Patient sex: F
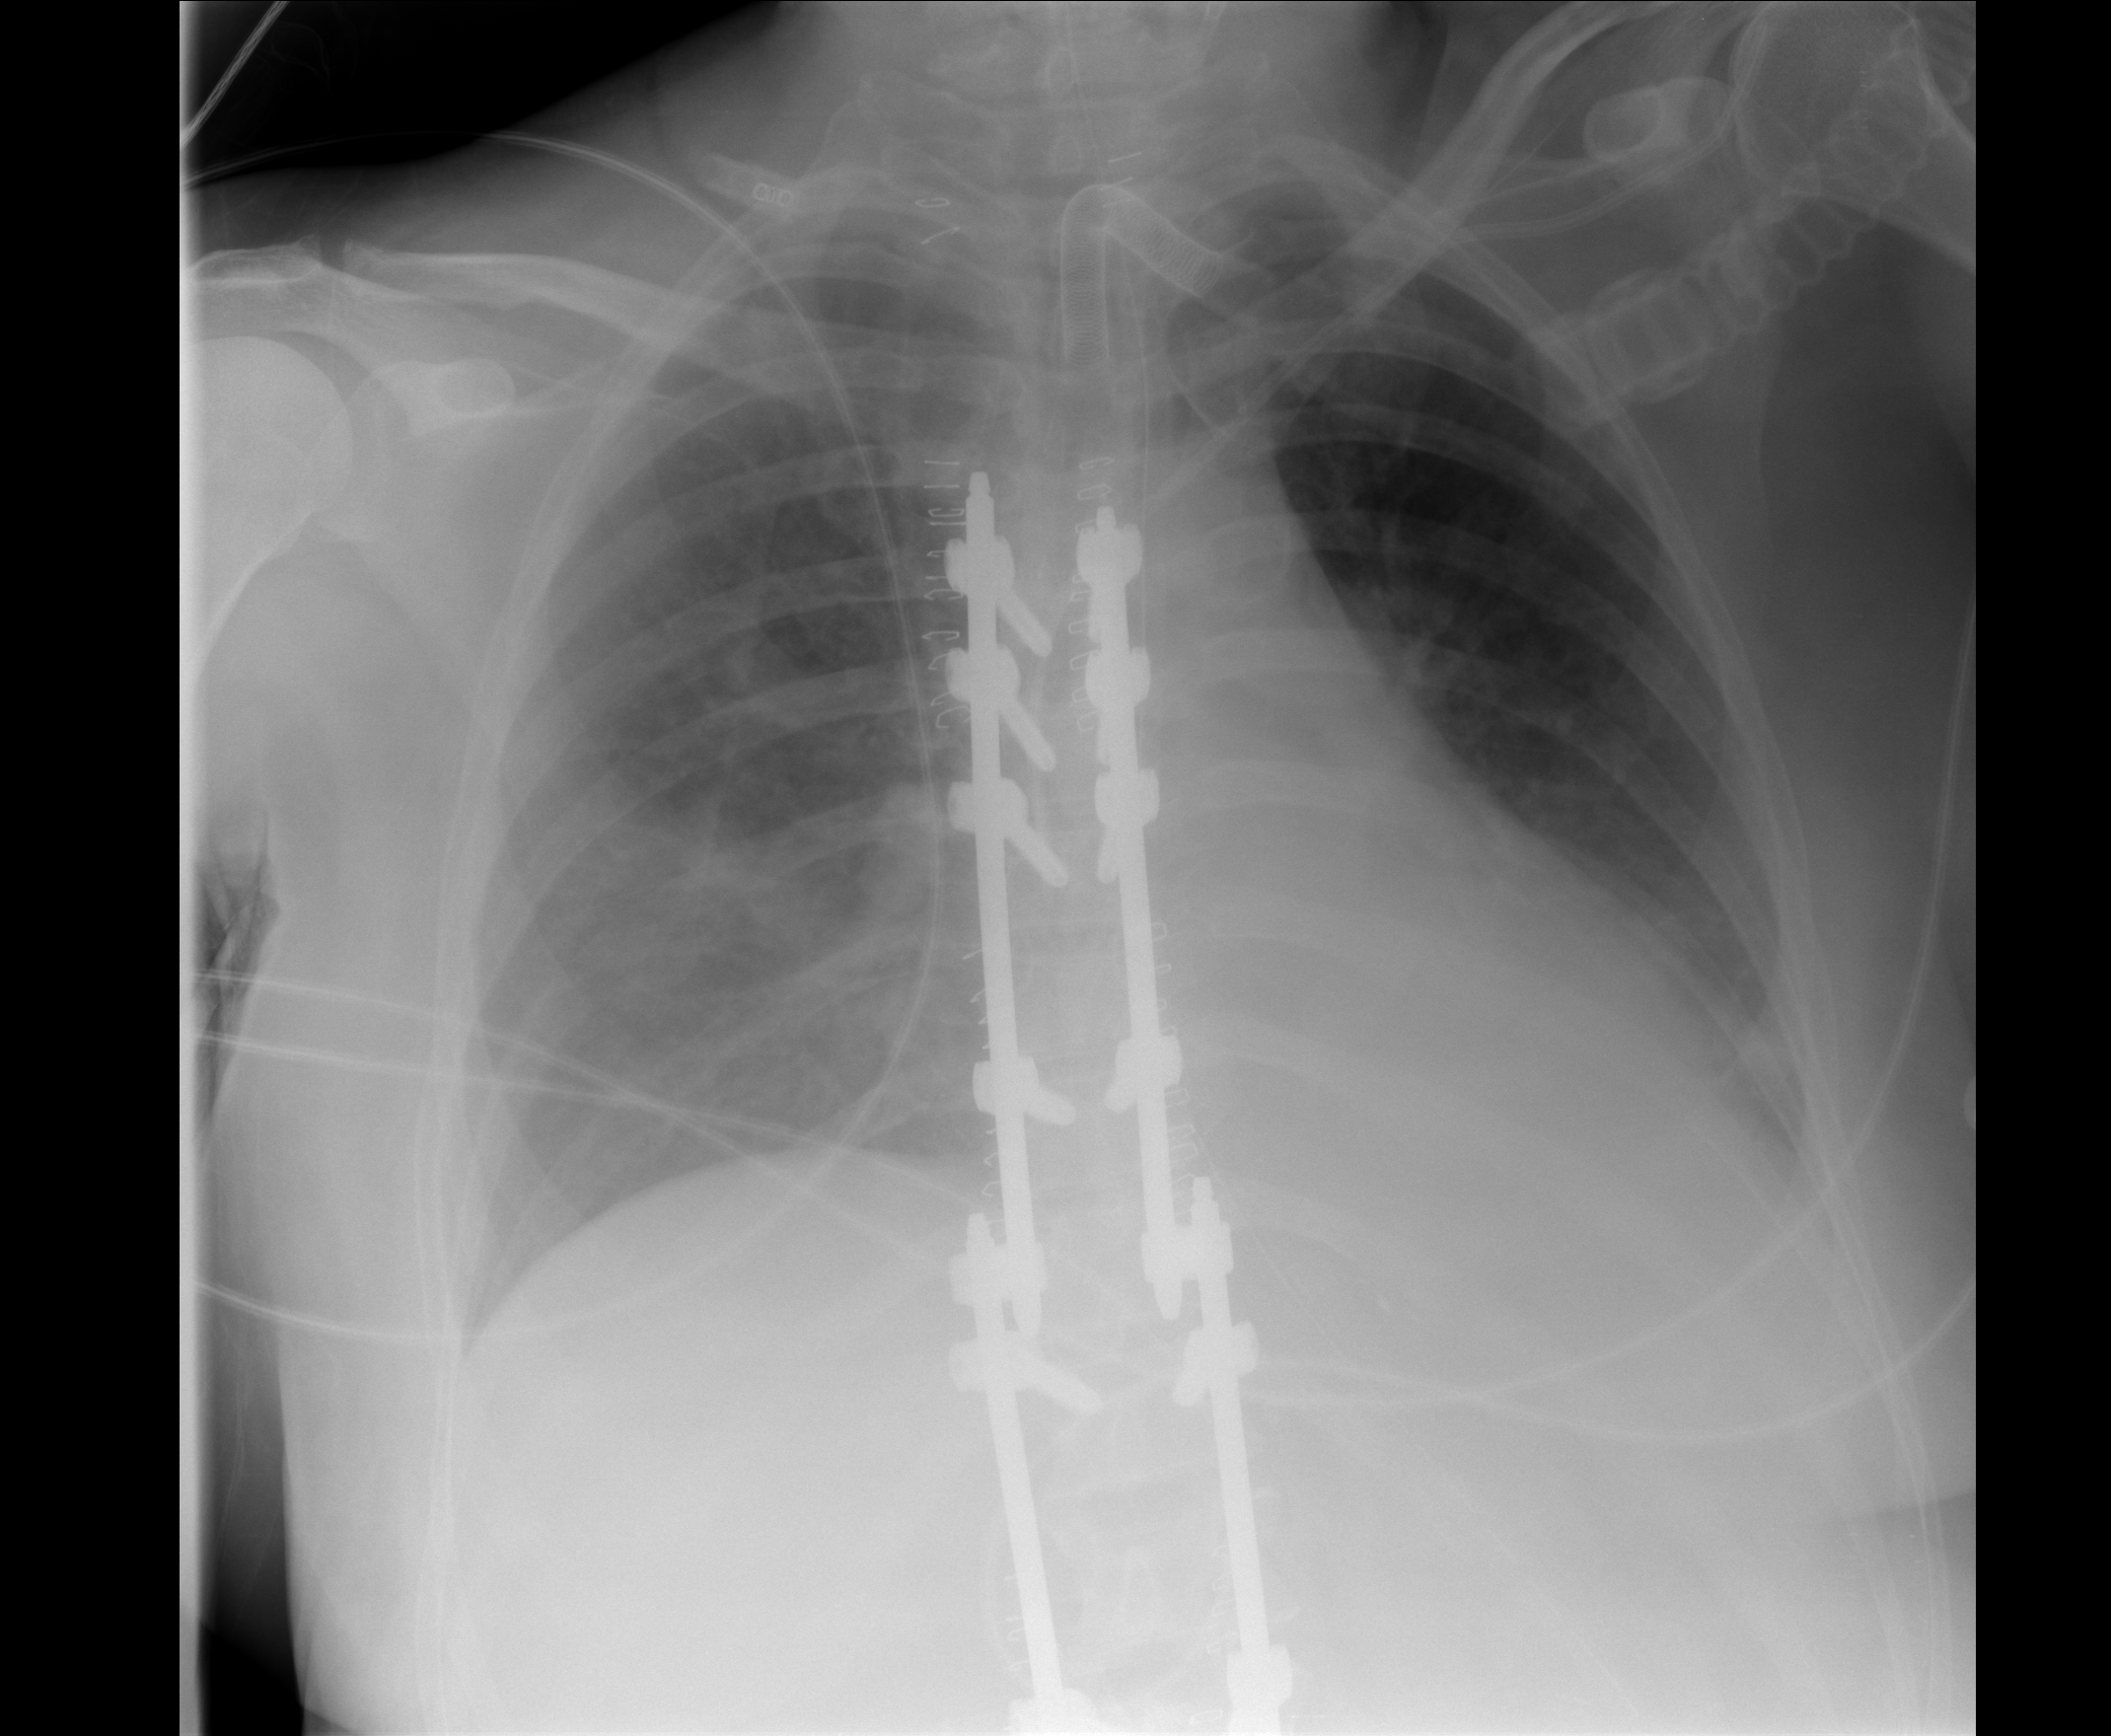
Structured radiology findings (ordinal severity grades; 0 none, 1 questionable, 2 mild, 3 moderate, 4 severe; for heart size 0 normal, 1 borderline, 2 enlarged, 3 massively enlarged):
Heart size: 0
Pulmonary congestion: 2
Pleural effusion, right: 1
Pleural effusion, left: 2
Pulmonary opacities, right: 0
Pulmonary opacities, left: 0
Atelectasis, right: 2
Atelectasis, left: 2